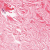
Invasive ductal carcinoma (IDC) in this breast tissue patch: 0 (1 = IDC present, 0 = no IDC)